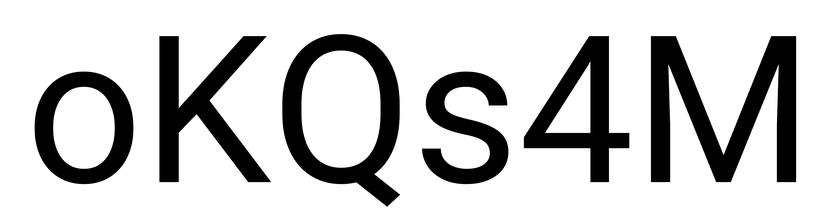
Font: Roboto_Regular